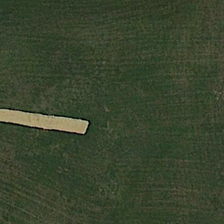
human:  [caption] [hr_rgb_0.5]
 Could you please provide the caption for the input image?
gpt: a rectangular thing is in a piece of green meadow .

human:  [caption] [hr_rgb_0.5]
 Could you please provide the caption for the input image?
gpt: a rectangular thing is in a piece of green meadow .

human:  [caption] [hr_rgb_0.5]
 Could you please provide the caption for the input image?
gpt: a rectangular thing is in a piece of green meadow .

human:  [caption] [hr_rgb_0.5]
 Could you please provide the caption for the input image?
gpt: a rectangular thing is in a piece of green meadow .

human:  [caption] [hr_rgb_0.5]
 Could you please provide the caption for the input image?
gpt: a rectangular thing is in a piece of green meadow .